Question: How to remove the gridlines that come in background for the core-plot?
I want the background to be of white color with no gridlines.
Currently my core plot looks like this:

I want to remove the black gridlines shown in background.
how can I do so?
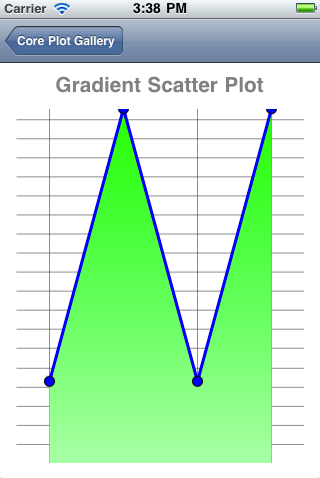
Answer: Set the 'majorGridLineStyle' and 'minorGridLineStyle' properties on both axes to 'nil'.